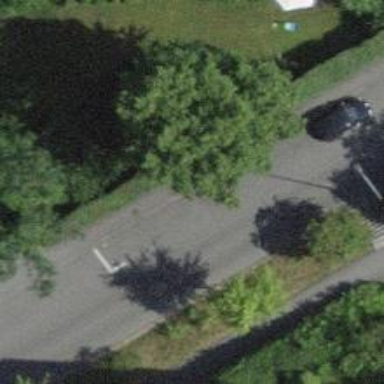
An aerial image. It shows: Parking lane.